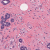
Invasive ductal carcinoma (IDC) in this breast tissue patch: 0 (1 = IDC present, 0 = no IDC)